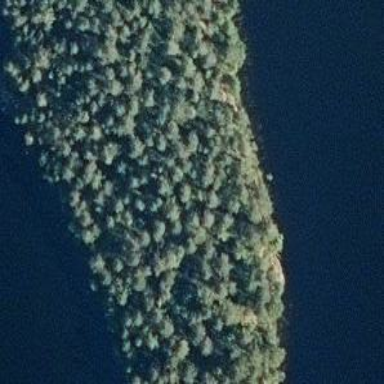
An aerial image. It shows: Beautiful woodland area.